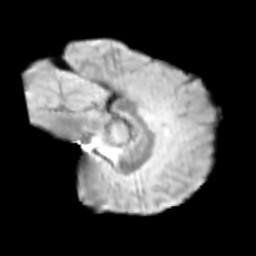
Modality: T2w
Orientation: sagittal
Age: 10
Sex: male
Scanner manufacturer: siemens
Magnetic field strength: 3 T
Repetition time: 3.8 s
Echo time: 0.07 s